Question:
This year, I started using the IDEA,that is a good tool for java,but some features I don't know how to use, how to achieve the effect, like this picture,thanks
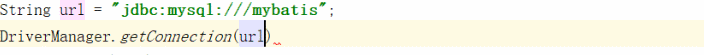
Answer: Press 'Alt + Enter' ('Cmd + Enter' on OSX) to show intention actions and then invoke "Introduce local variable". If you use a different keymap or have changed your keymap, search for "Show intention actions".
If your intention actions don't include "Introduce local variable", enable it in 'Settings > Intentions > Java > Refactorings > Introduce local variable'.